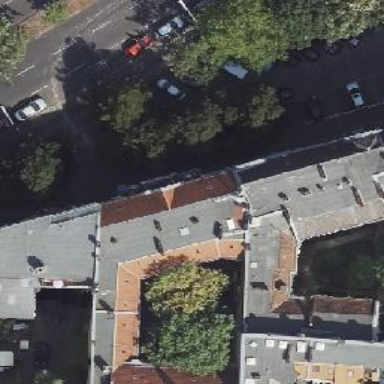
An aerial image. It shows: Pub.